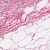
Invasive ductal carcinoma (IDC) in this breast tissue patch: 0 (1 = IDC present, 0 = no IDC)